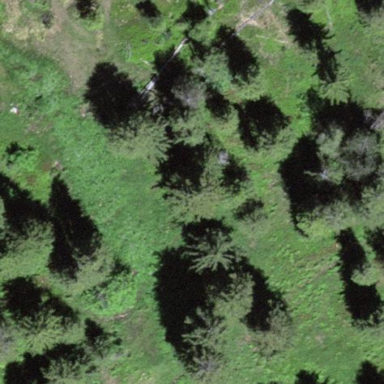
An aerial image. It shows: Patch of scrub vegetation.